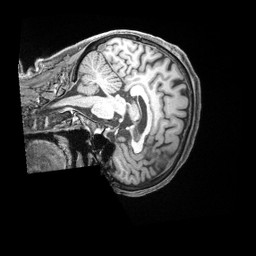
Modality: T1w
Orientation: sagittal
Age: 74
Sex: female
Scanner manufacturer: siemens
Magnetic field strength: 3 T
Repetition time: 2.5 s
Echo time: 0.00222 s